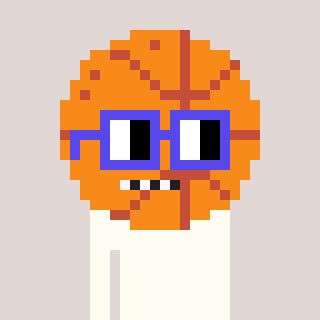
a pixel art character with square blue glasses, a basketball-shaped head and a grayscale-colored body on a warm background